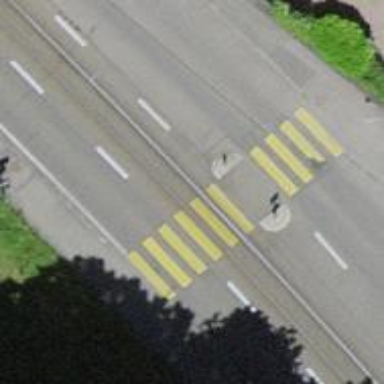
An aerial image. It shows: Uncontrolled crossing on the road with tram crossing. There is island at the crossing.